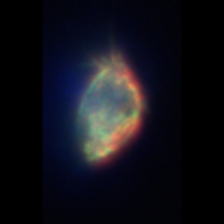
Taxon: Ciliates
Group: Other